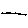
Label: line